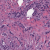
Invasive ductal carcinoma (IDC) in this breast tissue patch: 1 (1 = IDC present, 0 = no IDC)